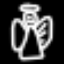
Label: angel